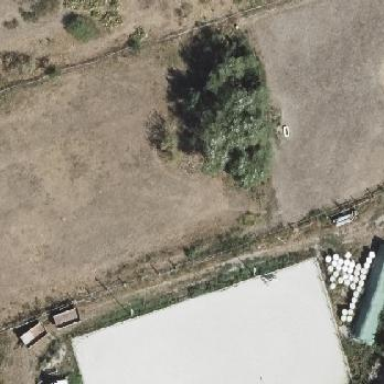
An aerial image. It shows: Fence surrounding area used for animal keeping.